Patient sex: M
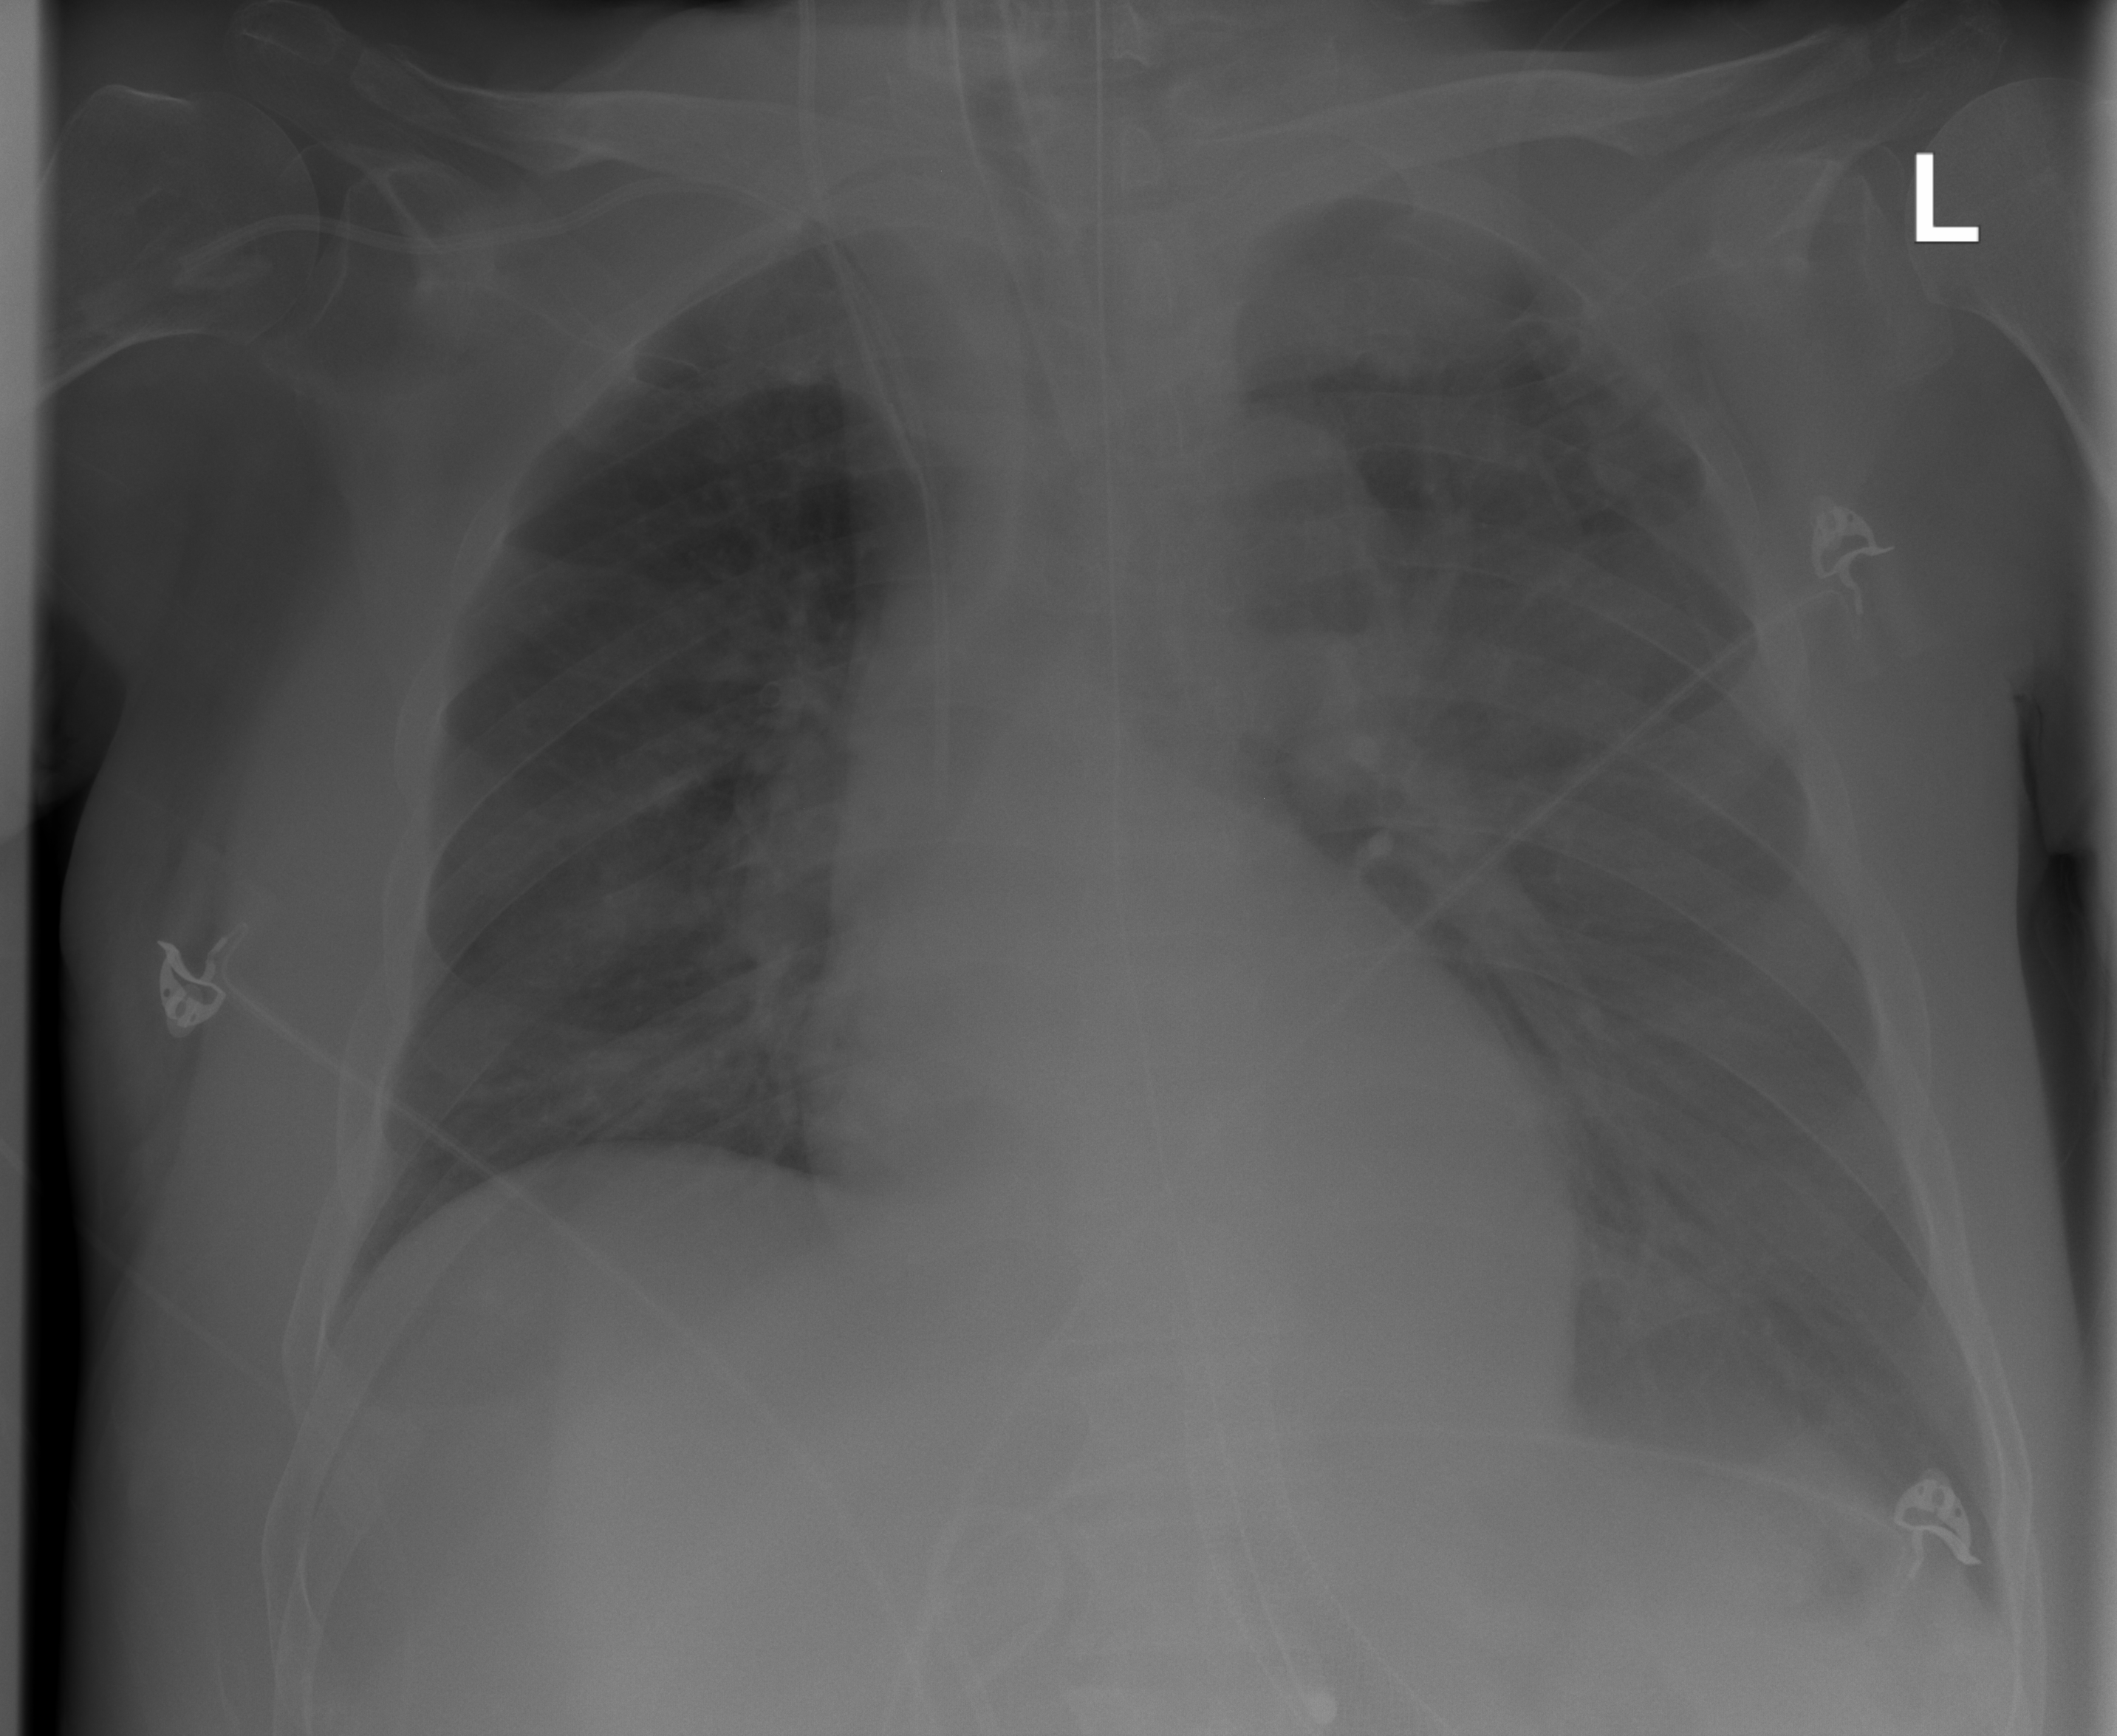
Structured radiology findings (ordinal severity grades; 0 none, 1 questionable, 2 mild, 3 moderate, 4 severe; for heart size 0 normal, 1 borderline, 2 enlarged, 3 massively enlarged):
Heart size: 0
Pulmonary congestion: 0
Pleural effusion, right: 0
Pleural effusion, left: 2
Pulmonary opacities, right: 0
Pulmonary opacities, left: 0
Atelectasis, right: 0
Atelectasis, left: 2